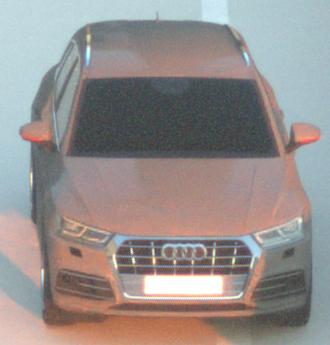
Make: Audi
Model: Q5 45 TFSI
Detailed model: Q5 (FY)
Model produced from: 2019/01
Model produced until: 2019/05
Doors: 5
Color: gray
Road condition: dry road
Daytime: sunrise or sunset
Contrast: medium contrast